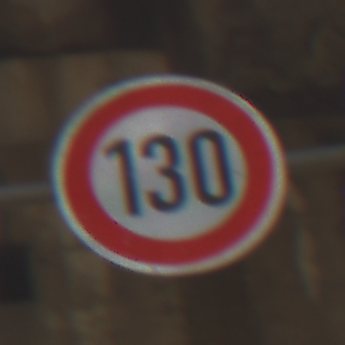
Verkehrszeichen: Geschwindigkeit130
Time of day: Midday
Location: Roofed (Beach)
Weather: Overcast
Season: NotSpecified
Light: Natural